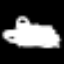
Label: squiggle